Aerial crown-view tile of a tropical tree (Barro Colorado Island, Panama), acquired 20250317:
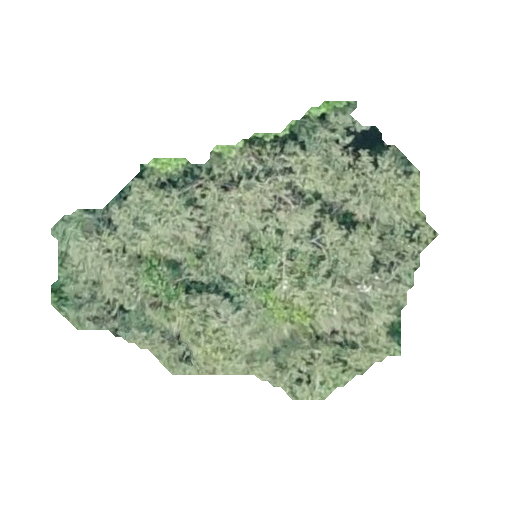
Species: Luehea seemannii
GBIF accepted scientific name: Luehea seemannii
Crown area: 111.91 m²